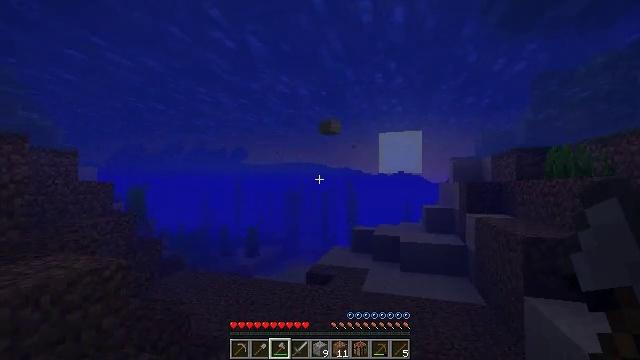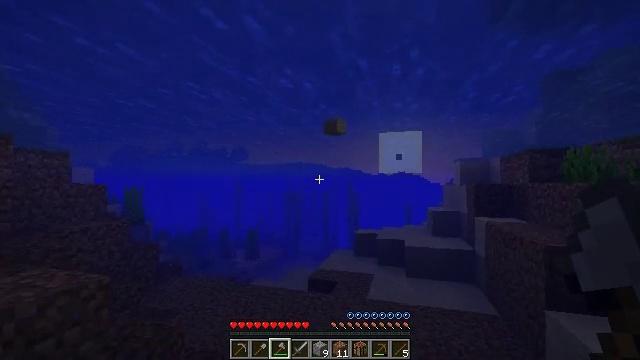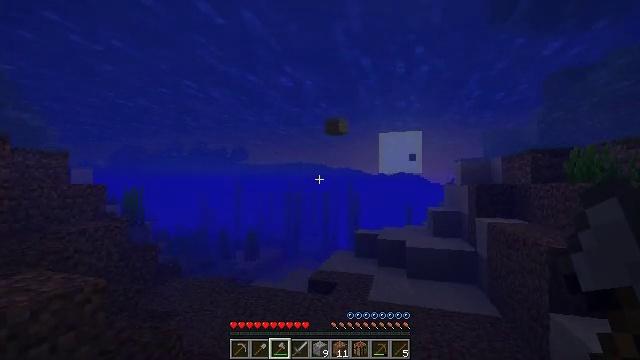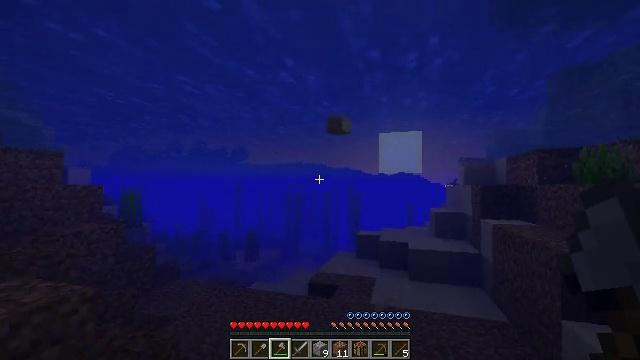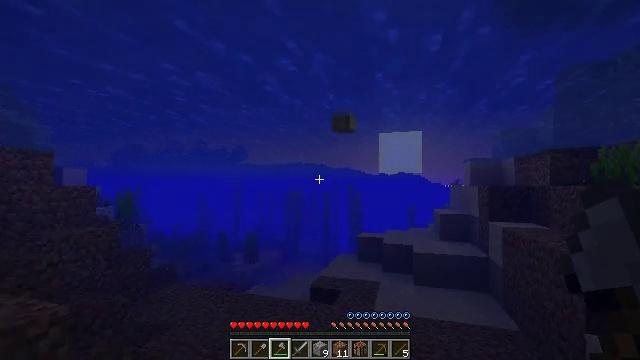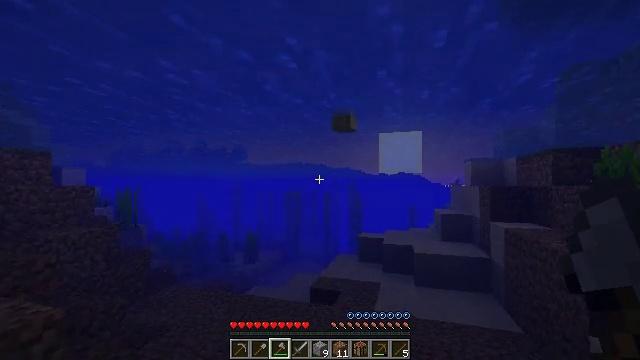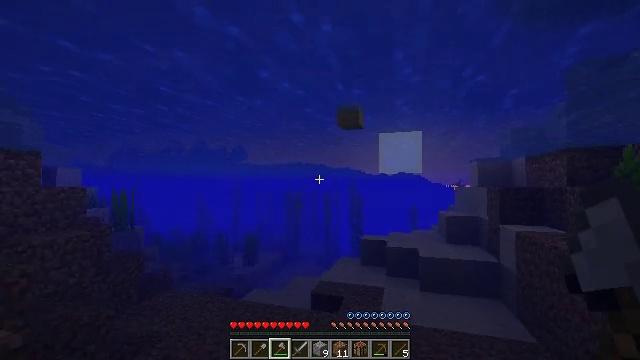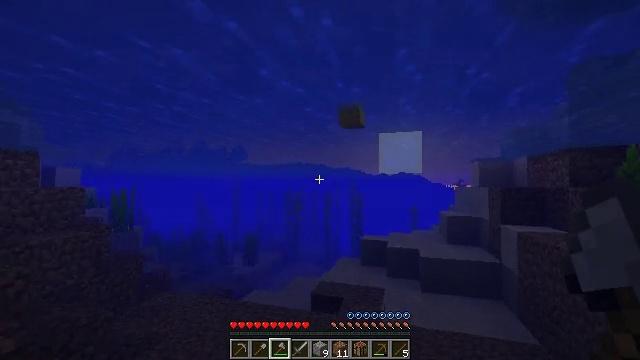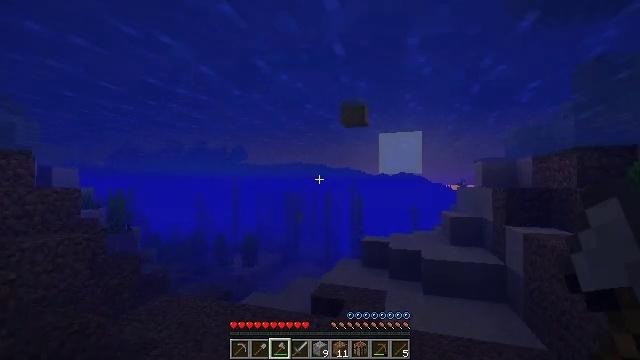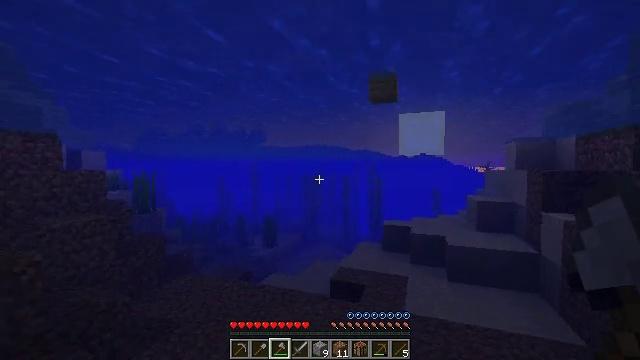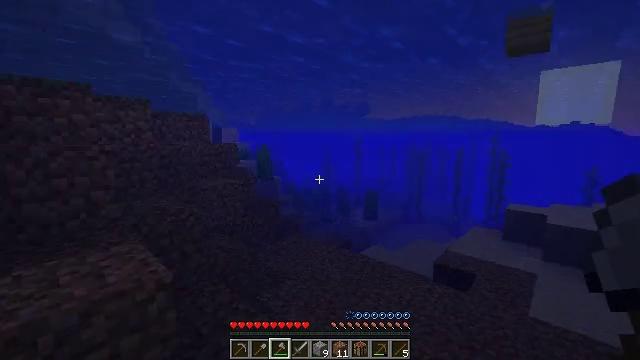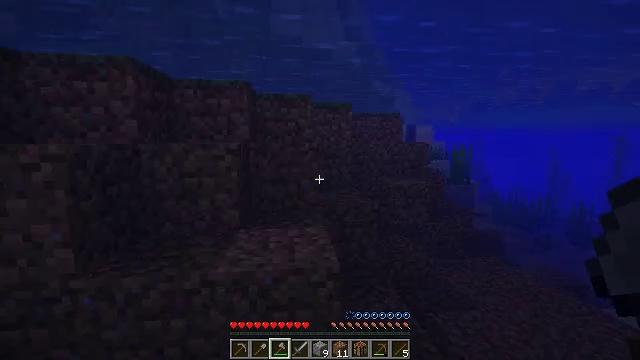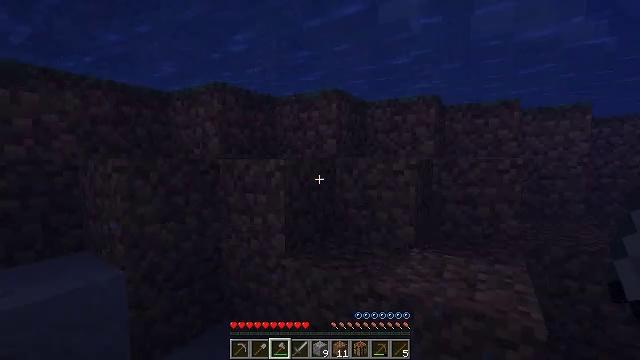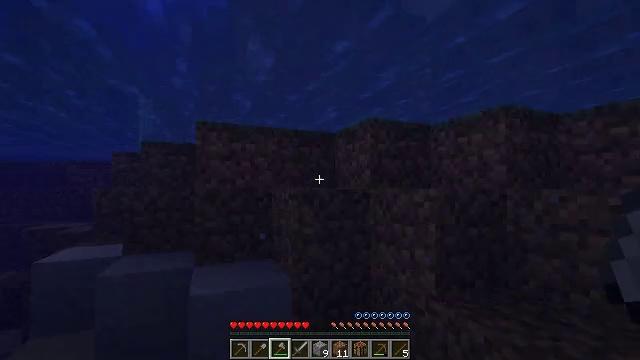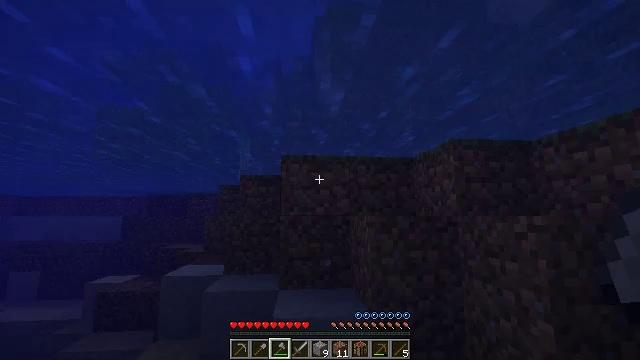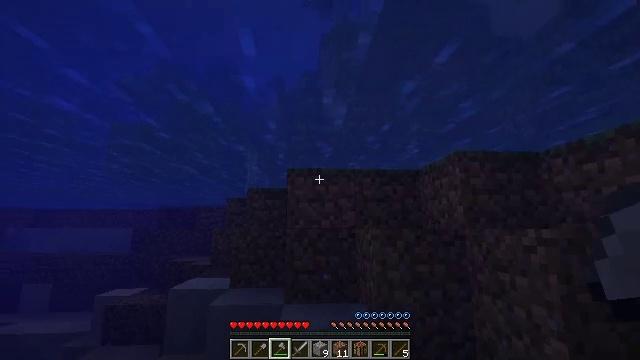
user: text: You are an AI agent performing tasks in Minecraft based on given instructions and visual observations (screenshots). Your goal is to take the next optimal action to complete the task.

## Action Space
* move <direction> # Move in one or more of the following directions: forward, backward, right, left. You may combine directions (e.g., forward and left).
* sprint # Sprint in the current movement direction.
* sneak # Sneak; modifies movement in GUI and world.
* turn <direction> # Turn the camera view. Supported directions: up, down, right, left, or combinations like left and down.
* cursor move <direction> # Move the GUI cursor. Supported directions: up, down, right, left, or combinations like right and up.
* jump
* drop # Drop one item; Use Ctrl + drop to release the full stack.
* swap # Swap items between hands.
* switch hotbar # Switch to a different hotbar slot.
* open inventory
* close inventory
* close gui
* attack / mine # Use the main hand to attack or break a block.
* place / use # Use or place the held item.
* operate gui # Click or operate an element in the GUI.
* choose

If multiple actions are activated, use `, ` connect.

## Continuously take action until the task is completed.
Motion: motion action
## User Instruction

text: Hunt a tropical fish.
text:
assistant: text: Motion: move forward, sprint
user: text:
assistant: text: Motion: move forward, sprint
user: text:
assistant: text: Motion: move forward, sprint
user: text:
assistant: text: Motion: move forward, sprint
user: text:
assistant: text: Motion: move forward, sprint
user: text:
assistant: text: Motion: move forward, sprint
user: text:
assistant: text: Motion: move forward, sprint
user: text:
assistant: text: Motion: move forward and move left, sprint
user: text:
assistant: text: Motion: move forward and move left, sprint, turn left and down
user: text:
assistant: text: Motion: move forward and move left, sprint, turn left and down
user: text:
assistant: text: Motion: move forward and move left, sprint, turn left
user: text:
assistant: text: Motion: move forward and move left, sprint, turn left and up
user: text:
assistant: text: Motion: move forward and move left, sprint, turn left and up
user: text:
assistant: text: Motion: move forward and move left, sprint, turn left and up
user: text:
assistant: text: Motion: move forward and move left, sprint, turn left and up
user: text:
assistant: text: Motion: move forward and move left, sprint, turn right
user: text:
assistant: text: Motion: move forward and move left, sprint
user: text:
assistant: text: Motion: move forward and move left, sprint, jump
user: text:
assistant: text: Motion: move forward and move left, sprint, jump
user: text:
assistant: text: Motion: move forward and move left, sprint, jump
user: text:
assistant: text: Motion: move forward and move left, sprint, turn left, jump
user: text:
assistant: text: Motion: move forward and move left, sprint, turn left, jump
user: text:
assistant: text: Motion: move forward and move left, sprint, turn left, jump
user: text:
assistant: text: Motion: move forward and move left, sprint, jump
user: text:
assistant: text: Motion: move forward and move left, sprint, jump
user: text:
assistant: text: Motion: move forward and move left, sprint, jump
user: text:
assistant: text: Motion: move forward and move left, sprint, jump
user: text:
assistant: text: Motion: move forward and move left, sprint, turn down, jump
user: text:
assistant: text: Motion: move forward and move left, sprint, turn down, jump
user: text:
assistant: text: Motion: move forward, sprint, jump